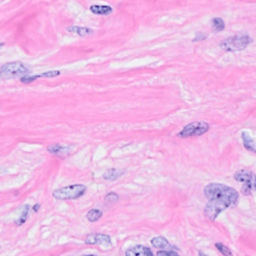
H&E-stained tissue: Breast